Field crop: maize
Growth stage: 2
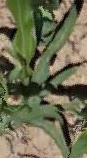
Species: maize